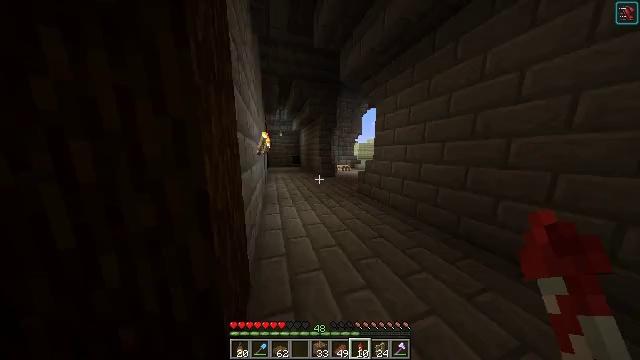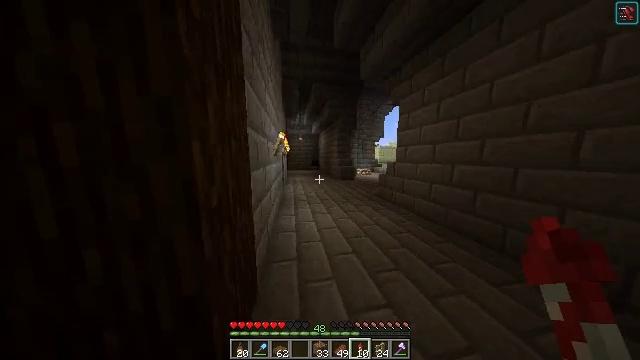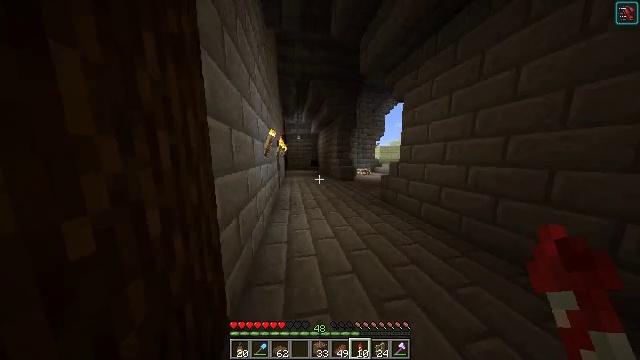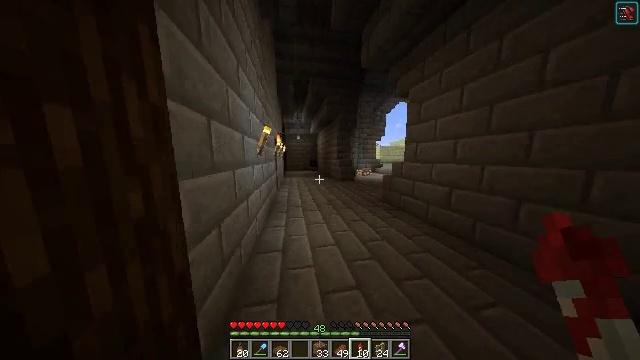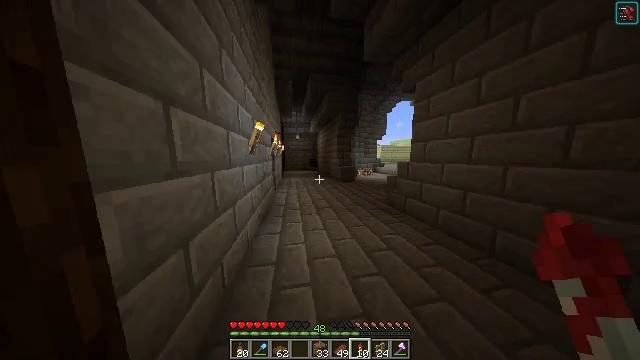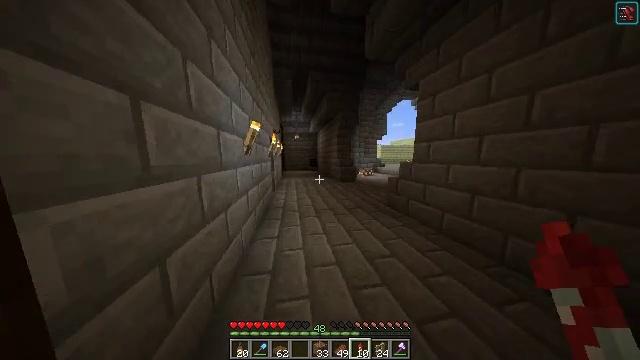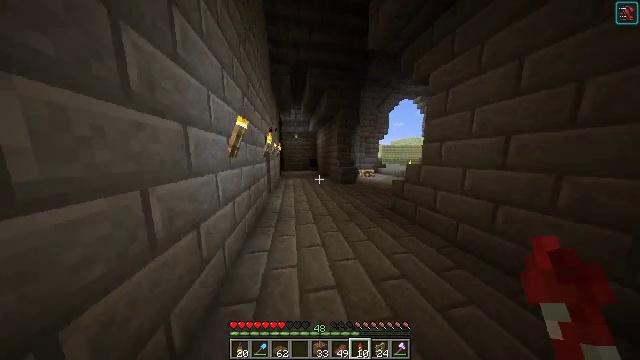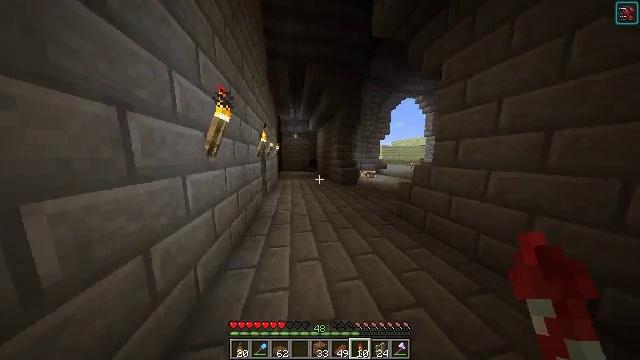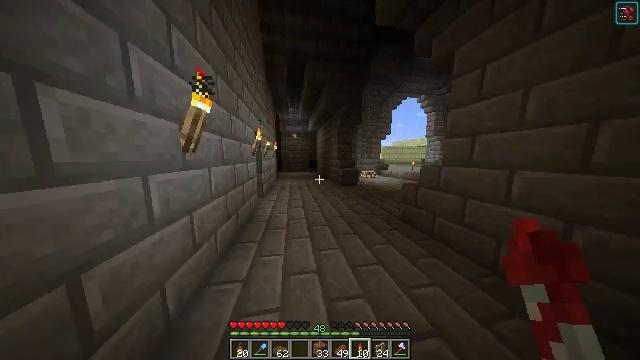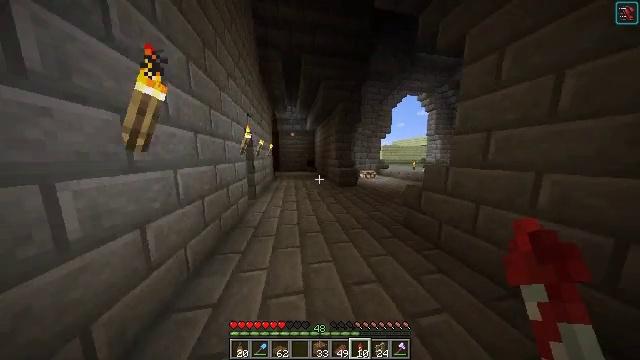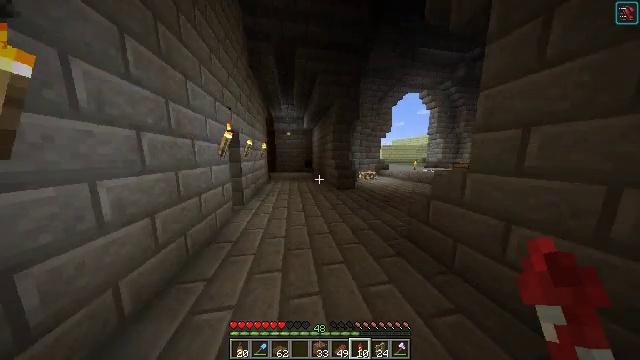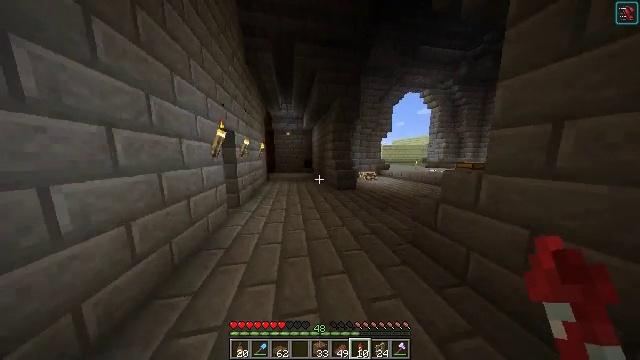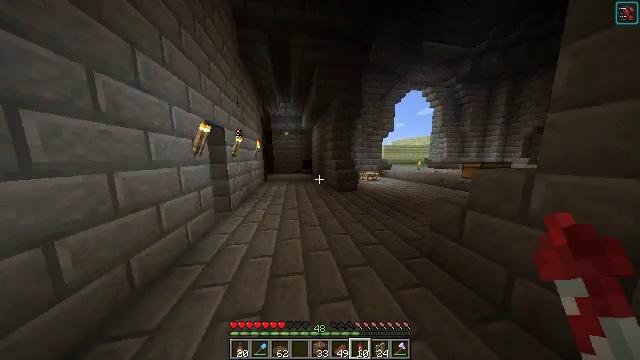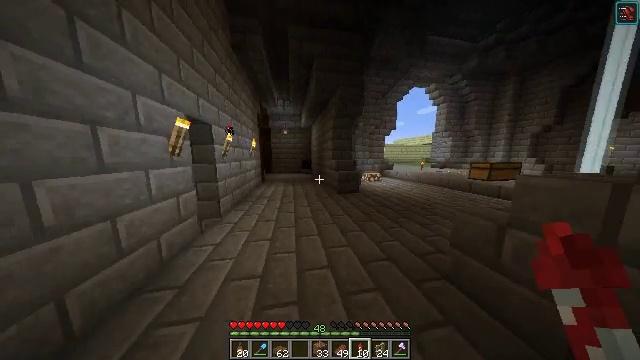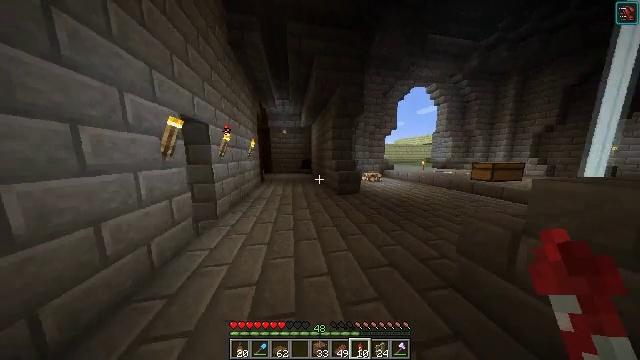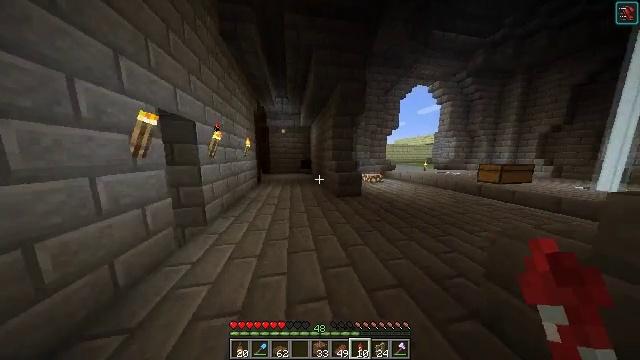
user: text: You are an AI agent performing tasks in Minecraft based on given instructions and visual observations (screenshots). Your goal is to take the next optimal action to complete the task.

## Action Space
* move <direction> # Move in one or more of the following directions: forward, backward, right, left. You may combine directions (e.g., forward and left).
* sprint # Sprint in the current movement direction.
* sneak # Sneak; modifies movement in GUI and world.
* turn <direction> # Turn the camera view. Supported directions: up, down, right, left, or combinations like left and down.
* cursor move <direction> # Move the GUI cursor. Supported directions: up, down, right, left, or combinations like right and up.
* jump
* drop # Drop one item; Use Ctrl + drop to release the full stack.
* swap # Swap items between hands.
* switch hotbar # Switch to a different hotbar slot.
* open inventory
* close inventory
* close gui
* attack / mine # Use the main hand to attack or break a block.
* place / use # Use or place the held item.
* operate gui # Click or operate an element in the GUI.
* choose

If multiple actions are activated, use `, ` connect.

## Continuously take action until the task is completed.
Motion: motion action
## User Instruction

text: Collect the spruce slab.
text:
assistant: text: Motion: move forward
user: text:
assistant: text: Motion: move forward
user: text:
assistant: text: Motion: move forward
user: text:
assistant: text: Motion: move forward
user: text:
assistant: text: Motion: move forward
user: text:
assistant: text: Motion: move forward
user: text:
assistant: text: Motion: move forward
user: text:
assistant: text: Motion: move forward and move right
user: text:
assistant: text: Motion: move forward and move right
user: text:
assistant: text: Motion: move forward
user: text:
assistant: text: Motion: move forward
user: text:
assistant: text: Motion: move forward
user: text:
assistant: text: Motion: move forward
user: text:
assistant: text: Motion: move forward
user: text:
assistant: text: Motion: move forward
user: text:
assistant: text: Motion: move forward
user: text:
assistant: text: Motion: move forward
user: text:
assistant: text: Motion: move forward and move right
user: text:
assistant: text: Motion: move forward and move right
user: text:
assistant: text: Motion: move forward and move right
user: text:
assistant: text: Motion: move forward and move right, turn right
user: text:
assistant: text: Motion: move forward and move right, turn right and up
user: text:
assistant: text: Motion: move forward and move right, turn right
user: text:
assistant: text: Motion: move forward, turn right
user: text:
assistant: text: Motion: move forward, turn right
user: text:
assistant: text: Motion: move forward
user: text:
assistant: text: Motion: move forward
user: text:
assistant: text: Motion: move forward
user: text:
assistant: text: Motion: move forward
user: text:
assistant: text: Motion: move forward